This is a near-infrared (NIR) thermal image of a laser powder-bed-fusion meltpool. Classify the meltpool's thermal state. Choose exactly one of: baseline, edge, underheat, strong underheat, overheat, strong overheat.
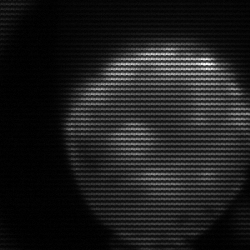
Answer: edge